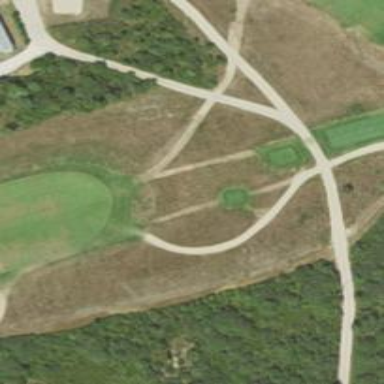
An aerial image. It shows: Path for both roads and golfers.